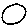
Label: circle